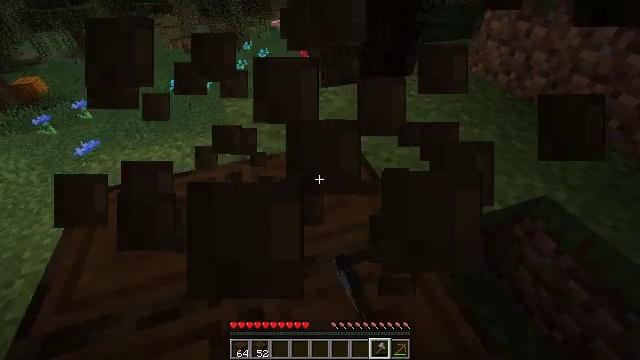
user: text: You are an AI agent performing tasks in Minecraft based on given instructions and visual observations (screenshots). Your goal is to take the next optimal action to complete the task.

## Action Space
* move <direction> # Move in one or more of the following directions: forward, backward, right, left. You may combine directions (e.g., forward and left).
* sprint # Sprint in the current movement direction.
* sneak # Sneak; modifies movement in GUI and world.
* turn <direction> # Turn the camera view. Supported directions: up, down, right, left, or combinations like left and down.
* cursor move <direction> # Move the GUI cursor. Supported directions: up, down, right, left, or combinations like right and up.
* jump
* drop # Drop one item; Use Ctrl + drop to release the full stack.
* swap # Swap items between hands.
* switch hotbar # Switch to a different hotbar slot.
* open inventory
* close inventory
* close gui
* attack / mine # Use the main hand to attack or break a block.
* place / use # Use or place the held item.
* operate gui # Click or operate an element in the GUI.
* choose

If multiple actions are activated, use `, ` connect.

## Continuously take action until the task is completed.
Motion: motion action
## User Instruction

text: Harvest dark oak log for resources.
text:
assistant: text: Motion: sneak, attack / mine